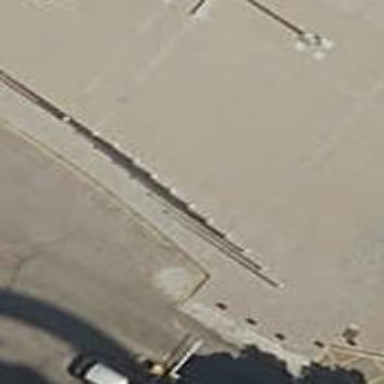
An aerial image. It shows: Flagpole structure.